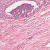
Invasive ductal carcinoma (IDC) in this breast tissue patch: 0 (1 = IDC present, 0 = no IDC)